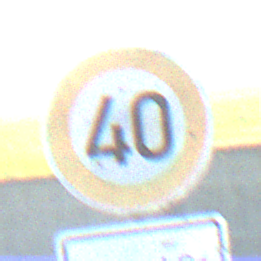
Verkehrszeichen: Geschwindigkeit40
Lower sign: ZeitangabenMitBeschraenkungAufWochentage8
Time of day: MorningAfternoon
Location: Outdoor (Special)
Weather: Clear
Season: NotSpecified
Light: Natural